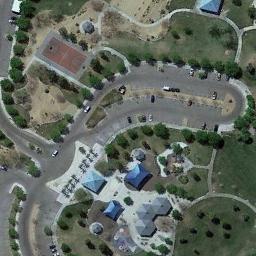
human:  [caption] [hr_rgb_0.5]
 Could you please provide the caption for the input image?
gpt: There is a basketball court surrounded by grass and trees with a road pass by .

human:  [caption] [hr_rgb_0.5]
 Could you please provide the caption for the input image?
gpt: The road separates the basketball court on the bare grass and some facilities .

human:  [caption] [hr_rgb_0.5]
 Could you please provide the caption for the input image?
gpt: A basketball court next to a parking lot and a park beside .

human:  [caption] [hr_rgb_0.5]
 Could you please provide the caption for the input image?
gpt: There is a small basketball court in the upper left corner .

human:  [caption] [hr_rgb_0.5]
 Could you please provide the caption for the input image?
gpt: Many trees are near the basketball court .